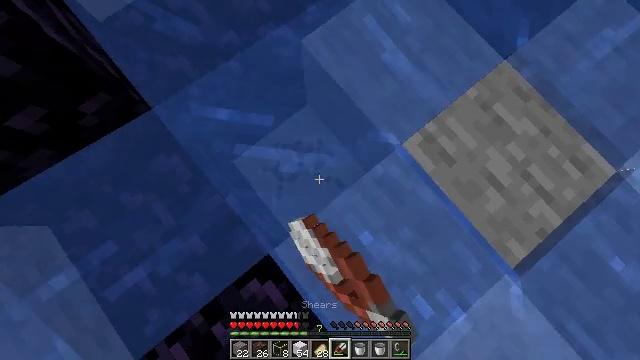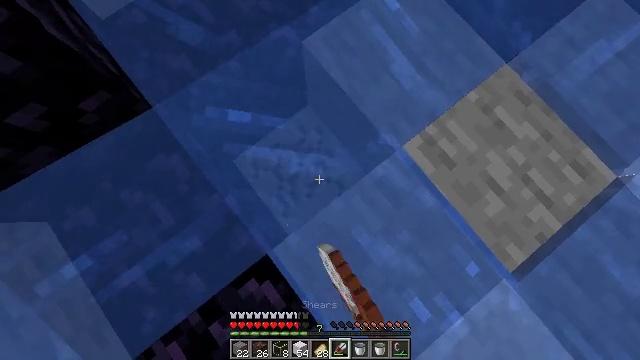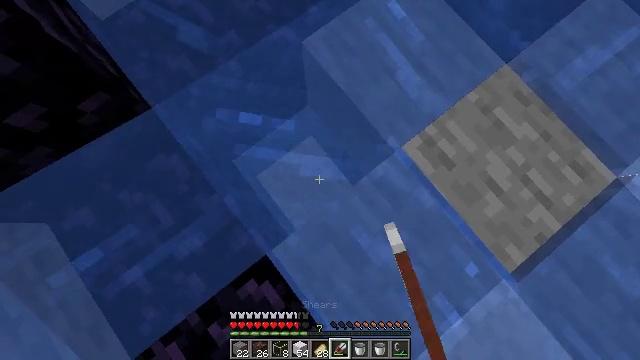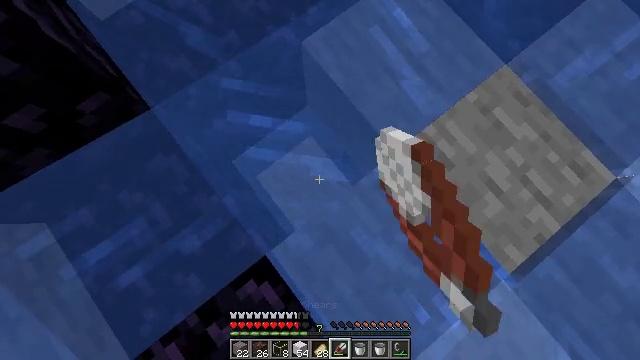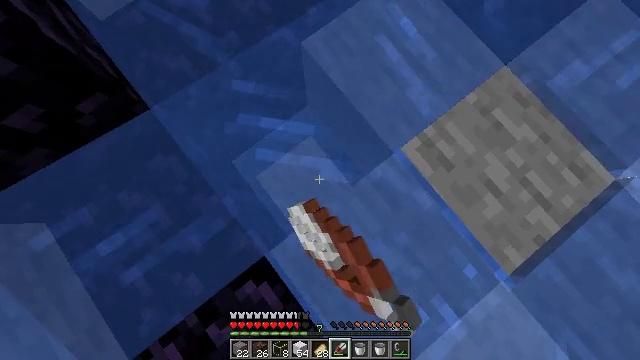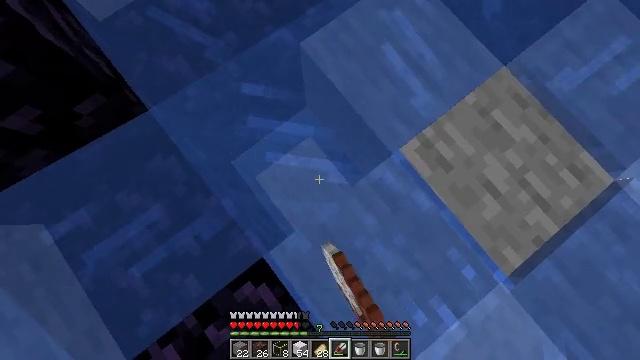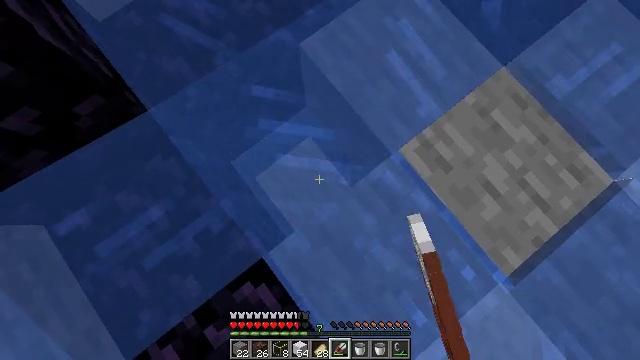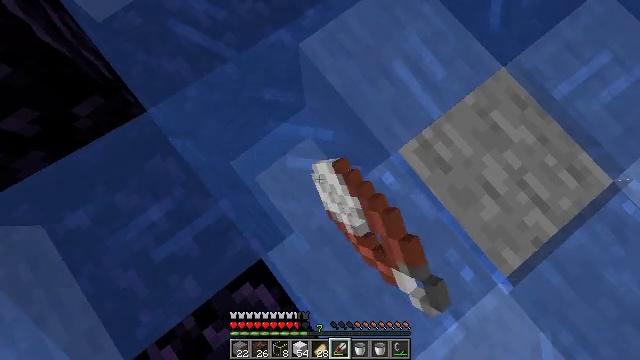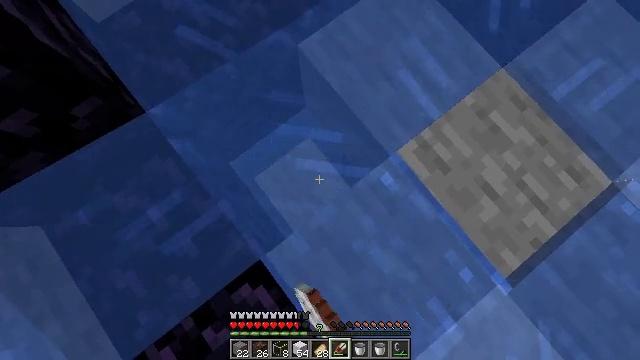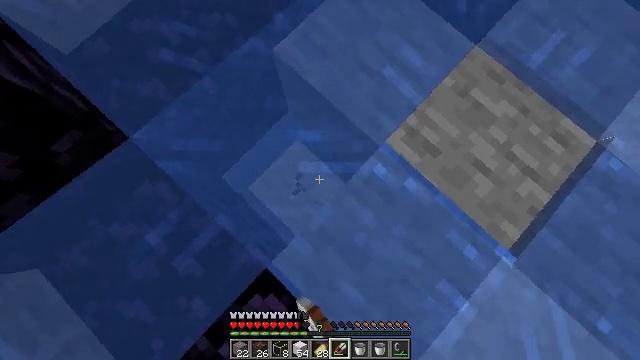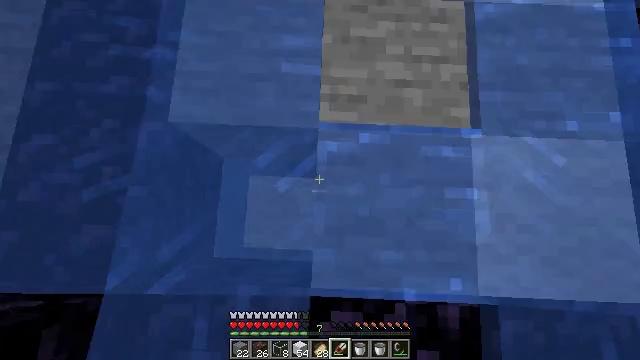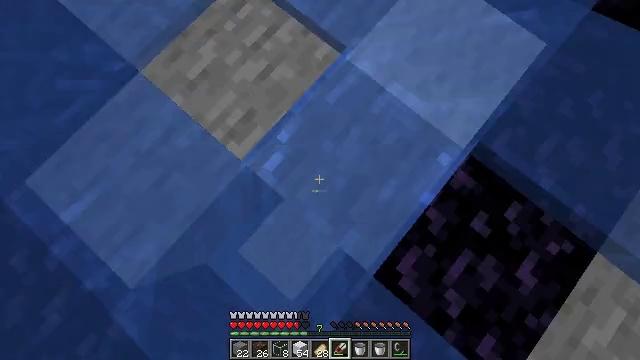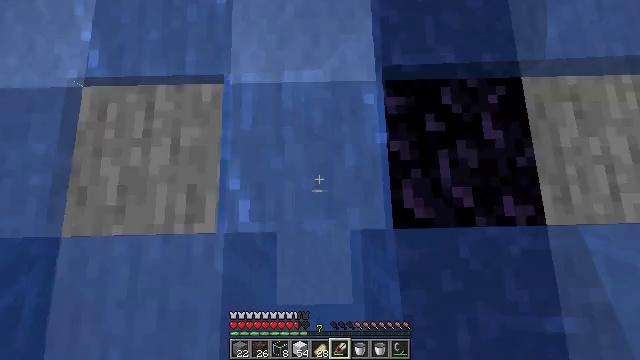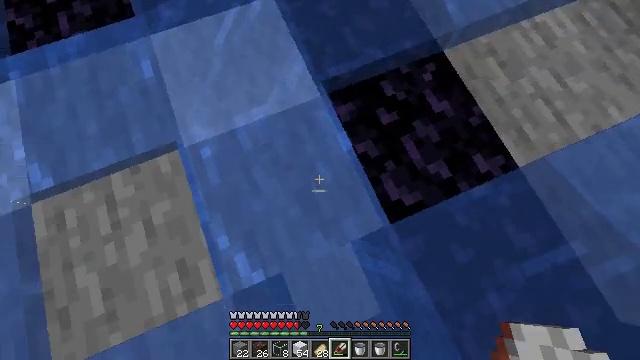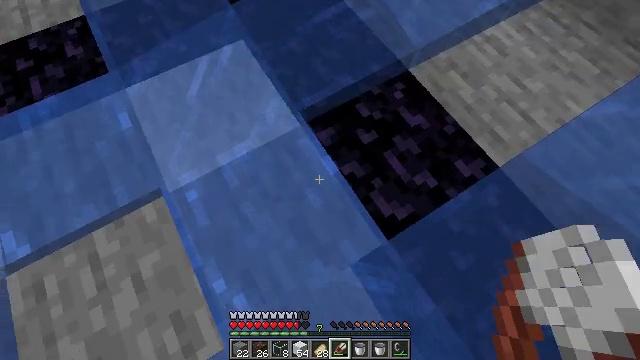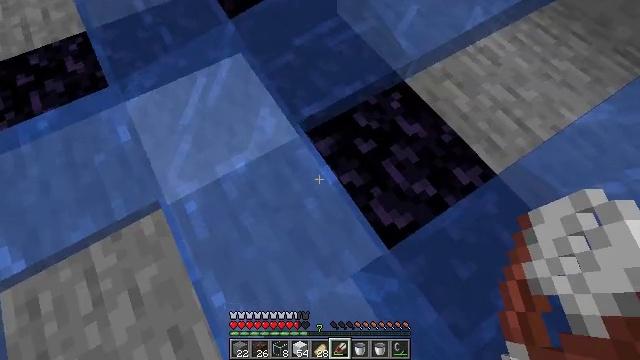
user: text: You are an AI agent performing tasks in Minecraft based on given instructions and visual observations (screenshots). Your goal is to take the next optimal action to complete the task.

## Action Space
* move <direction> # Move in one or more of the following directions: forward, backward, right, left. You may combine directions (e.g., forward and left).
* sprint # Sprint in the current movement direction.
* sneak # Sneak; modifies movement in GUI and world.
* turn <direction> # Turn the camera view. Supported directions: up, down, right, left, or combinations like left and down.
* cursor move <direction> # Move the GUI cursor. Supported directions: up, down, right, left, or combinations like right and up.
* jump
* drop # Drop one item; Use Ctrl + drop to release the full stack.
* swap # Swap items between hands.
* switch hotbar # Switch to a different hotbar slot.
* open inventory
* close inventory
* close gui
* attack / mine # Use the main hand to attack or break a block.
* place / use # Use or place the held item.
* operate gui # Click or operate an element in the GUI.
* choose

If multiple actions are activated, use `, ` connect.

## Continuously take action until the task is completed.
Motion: motion action
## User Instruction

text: Obtain white wool for building.
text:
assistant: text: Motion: attack / mine
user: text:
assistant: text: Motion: attack / mine
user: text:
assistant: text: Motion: attack / mine
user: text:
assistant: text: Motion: attack / mine
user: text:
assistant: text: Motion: attack / mine
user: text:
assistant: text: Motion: attack / mine
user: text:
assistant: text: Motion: attack / mine
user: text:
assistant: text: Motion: attack / mine
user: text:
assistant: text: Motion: turn right, attack / mine
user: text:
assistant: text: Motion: turn right
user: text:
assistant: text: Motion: turn right
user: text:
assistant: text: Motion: turn right
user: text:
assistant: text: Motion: turn right and up
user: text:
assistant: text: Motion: turn right and up
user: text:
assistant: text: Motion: turn up
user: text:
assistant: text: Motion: turn up
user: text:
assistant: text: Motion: turn left and up
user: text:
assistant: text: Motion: move forward, turn left
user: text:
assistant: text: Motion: move forward, turn left
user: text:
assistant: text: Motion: move forward, turn left
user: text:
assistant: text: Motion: turn left
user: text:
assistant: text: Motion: turn left, attack / mine
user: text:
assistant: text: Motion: attack / mine
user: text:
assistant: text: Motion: attack / mine
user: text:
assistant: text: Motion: attack / mine
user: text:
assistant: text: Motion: attack / mine
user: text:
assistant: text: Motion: turn up, attack / mine
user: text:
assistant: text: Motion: attack / mine
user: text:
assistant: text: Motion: attack / mine
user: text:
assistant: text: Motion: attack / mine